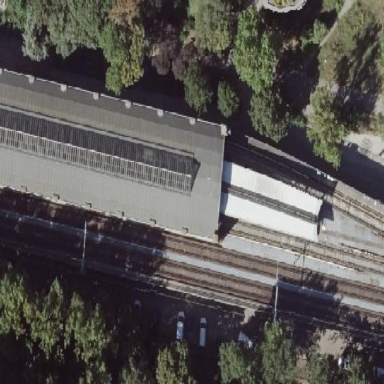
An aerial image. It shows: Viaduct building with flat roof.